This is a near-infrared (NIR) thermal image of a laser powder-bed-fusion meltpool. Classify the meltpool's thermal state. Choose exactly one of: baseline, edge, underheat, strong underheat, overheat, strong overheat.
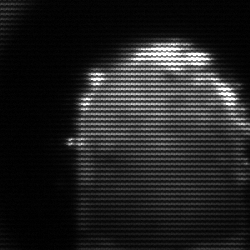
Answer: baseline